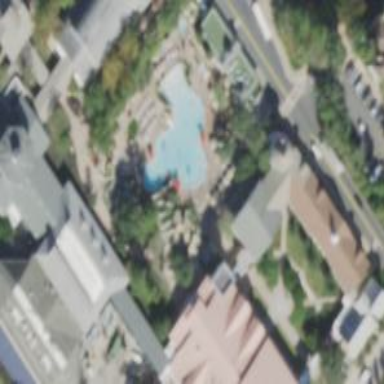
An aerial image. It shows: Lifeguard on duty.